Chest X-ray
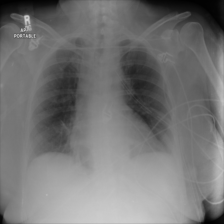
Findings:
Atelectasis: negative
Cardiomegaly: negative
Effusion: negative
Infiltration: negative
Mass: negative
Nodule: negative
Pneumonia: negative
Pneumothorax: negative
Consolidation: negative
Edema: negative
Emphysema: negative
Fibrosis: negative
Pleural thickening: negative
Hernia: negative